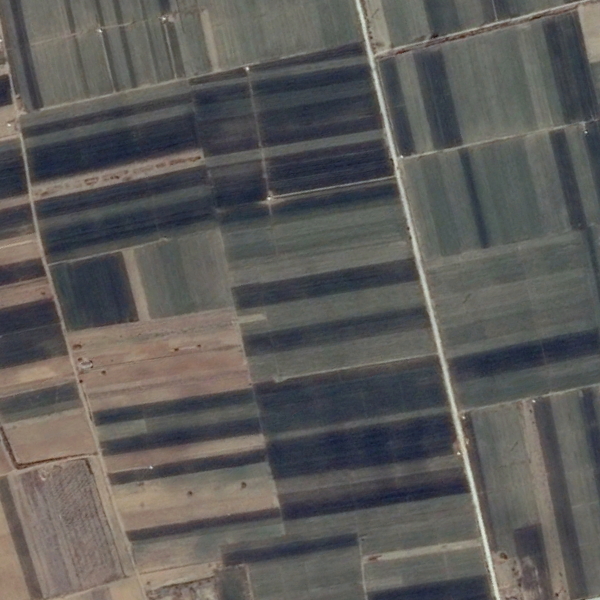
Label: Farmland